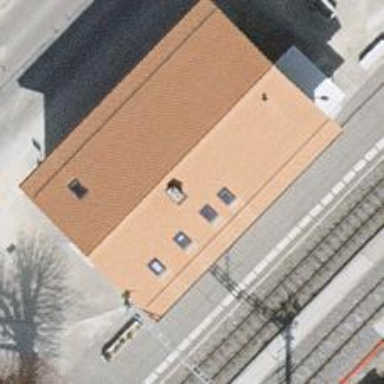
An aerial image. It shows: Railway station.